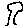
Label: tree